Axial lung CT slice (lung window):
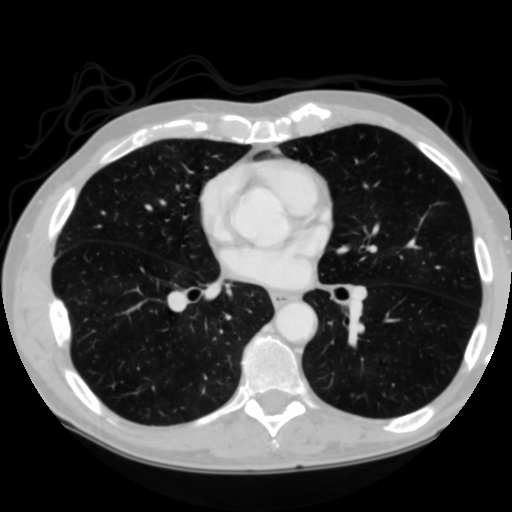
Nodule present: no